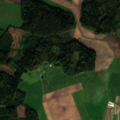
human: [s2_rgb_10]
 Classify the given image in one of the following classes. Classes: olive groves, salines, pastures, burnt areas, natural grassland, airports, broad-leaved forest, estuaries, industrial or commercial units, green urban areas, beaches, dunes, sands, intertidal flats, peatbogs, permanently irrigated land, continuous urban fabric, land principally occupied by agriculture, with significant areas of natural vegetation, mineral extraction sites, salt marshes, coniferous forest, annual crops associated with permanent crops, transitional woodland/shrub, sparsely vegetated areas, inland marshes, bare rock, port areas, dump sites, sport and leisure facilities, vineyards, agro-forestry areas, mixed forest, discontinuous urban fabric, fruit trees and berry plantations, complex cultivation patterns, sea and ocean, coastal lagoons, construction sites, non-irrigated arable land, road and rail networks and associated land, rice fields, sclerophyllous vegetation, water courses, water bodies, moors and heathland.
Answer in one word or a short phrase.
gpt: non-irrigated arable land, pastures, coniferous forest, mixed forest